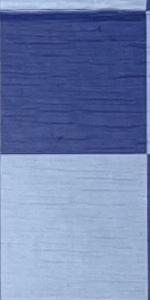
Label: Empty